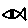
Label: fish